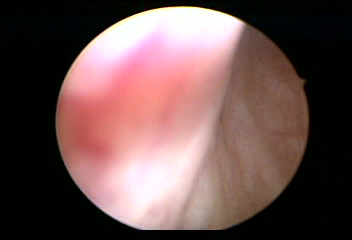
Modality: WLC
Class: Normal mucosa
Bladder cancer association: No